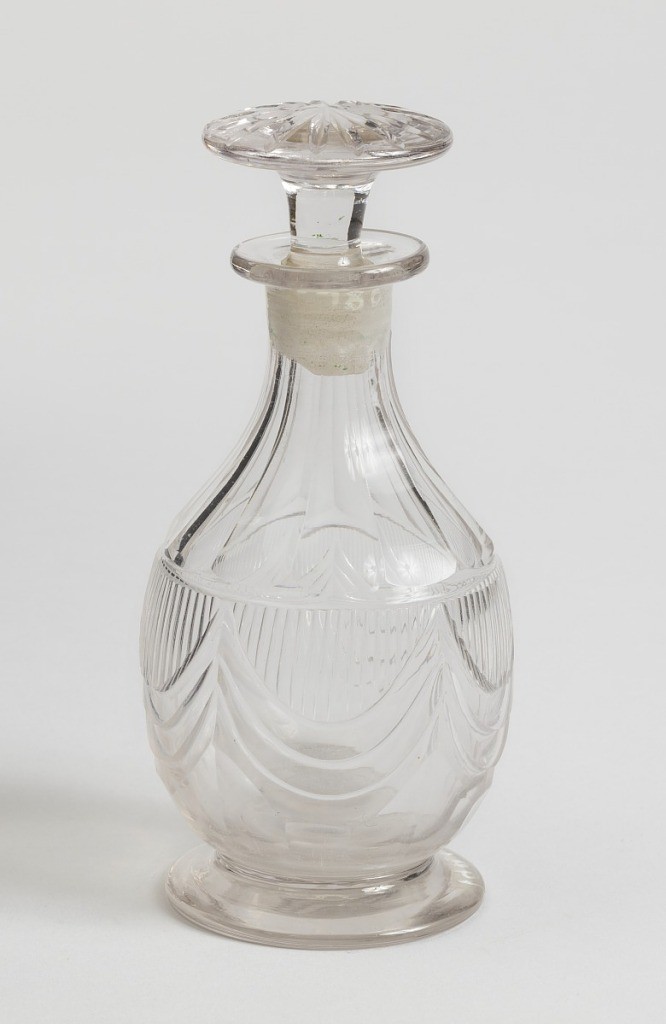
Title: Cruet
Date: ca. 1810
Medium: glass
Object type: cruet
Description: Pear-shaped body cut with drapery swags and flat vertical fluting; flat circular foot; mushroom-shaped stopper cut with radial grooves. One of setoff seven bottles.